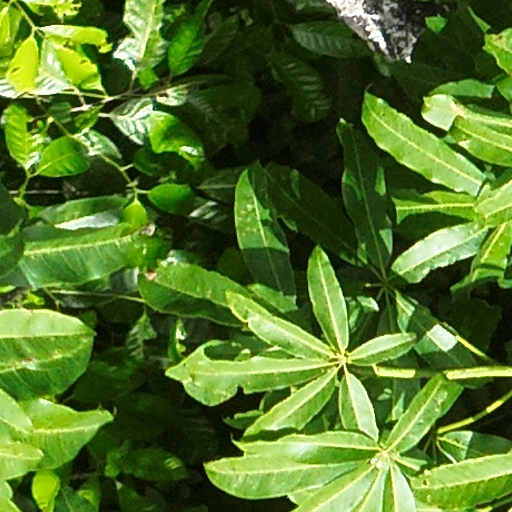
Species: Ceiba pentandra
GBIF accepted scientific name: Ceiba pentandra
Crown area (m\u00b2): 115.186